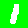
Digit: 1